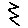
Label: zigzag